Interaction volume radius: 5 \u00c5
Interaction volume height: 30 \u00c5
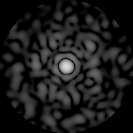
Disorder parameter: 0.8496